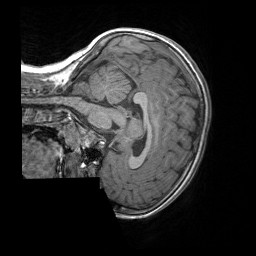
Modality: T1w
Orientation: sagittal
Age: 7
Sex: female
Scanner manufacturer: siemens
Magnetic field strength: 3 T
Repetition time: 1.65 s
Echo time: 0.00203 s